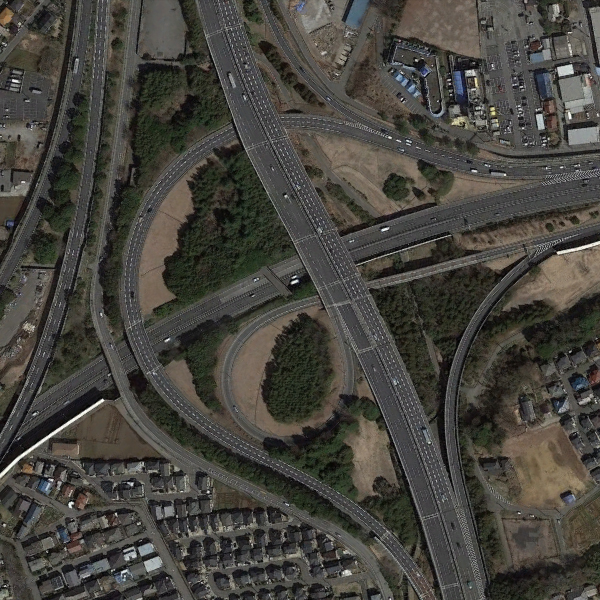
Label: Viaduct